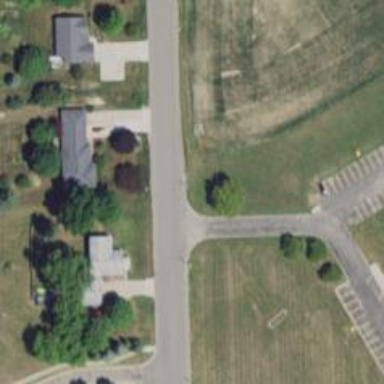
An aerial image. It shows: Entrance to school.